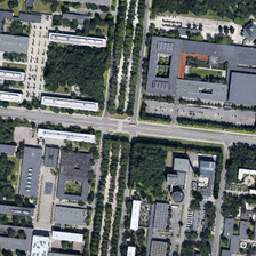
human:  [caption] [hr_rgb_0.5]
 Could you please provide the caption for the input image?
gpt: the grey school is at the corner of a cross .

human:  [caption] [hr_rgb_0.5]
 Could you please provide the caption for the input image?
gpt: This broad and straight road divides the campus into two parts, and the teaching building stands here.

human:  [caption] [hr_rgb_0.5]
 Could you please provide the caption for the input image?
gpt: This wide straight road seperates this campus to two parts by teaching buildings here.

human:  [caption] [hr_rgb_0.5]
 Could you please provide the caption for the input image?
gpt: the straight road seperates buildings in the school into two parts .

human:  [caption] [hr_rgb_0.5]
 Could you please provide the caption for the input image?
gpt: This broad straight road separates this campus into two parts with the educational buildings stand here.